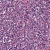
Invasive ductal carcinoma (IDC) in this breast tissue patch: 1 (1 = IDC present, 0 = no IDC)